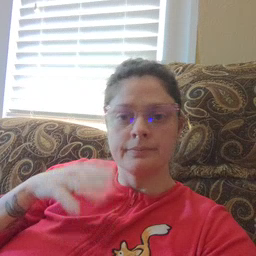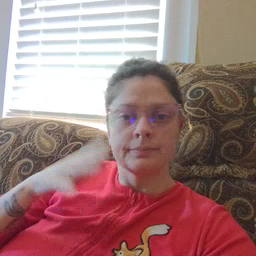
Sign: bedroom